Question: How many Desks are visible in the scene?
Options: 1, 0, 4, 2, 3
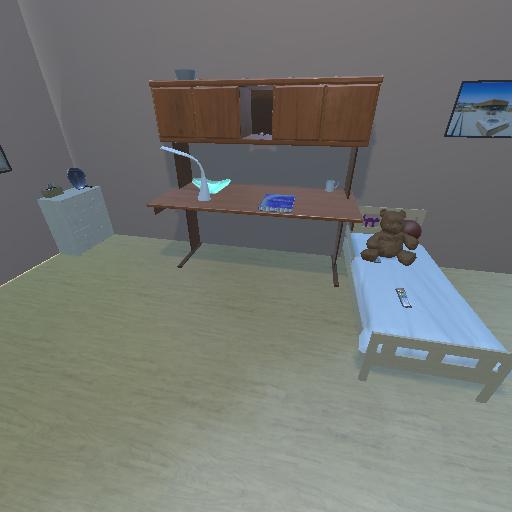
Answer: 1